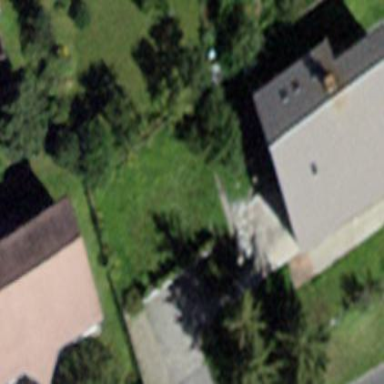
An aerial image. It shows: Building with gabled roof that is colored grey.